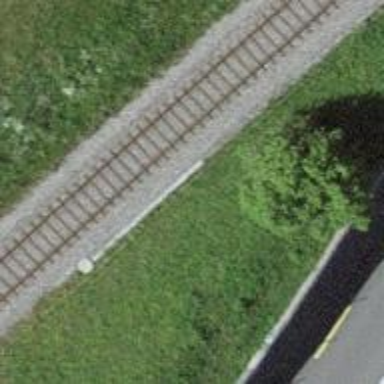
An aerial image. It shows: Single-track railway bridge with electrified contact line.